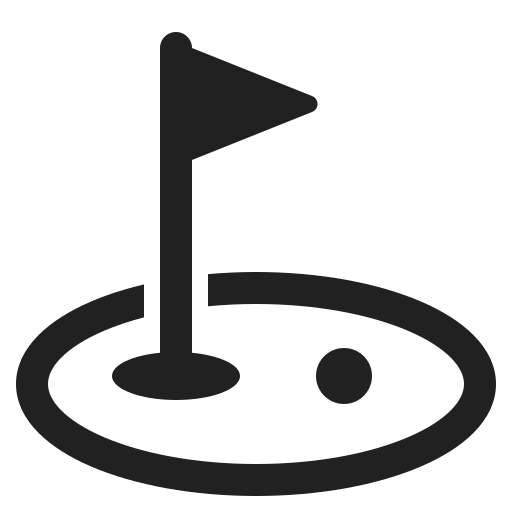
flag in hole high contrast